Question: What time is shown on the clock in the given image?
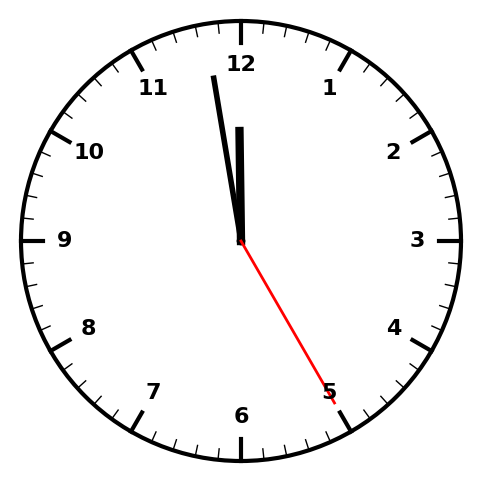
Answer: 11:58:25